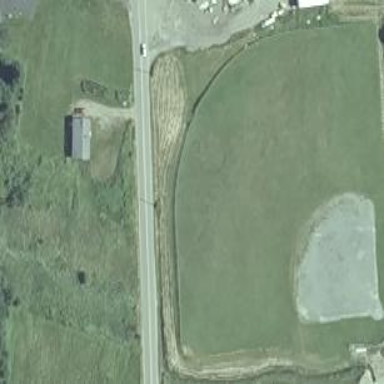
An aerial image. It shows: Baseball pitch for leisure and sports activities.